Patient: sex M, age 46
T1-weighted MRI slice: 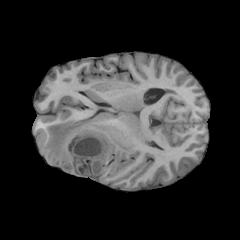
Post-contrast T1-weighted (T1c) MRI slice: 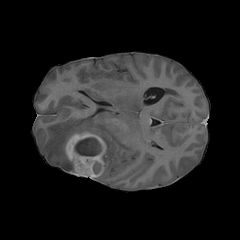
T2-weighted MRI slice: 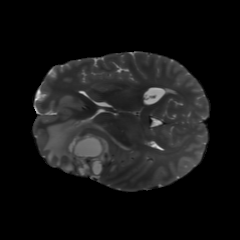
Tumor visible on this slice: yes
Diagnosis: Glioblastoma, IDH-wildtype
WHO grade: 4